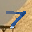
Label: 7